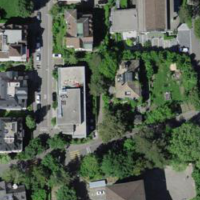
EUNIS habitat code: 54
Species observed at this site:
Bombus vestalis
Ajuga reptans
Ilex aquifolium
Acer pseudoplatanus
Salvia glutinosa
Convallaria majalis
Lysimachia punctata